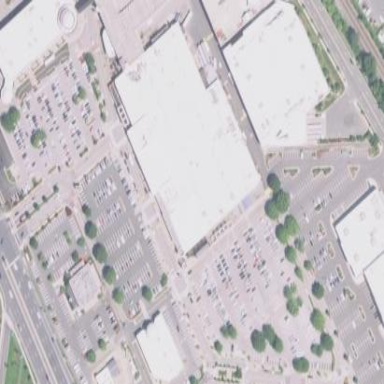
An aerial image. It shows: Retail area.